Question: I am using <URL>. I followed the installation steps and I'm receiving a few errors in the firebug console:
> TypeError: SyntaxHighlighter is nullReferenceError: XRegExp is not defined
I imported the necessary files.

Why I am getting these errors?
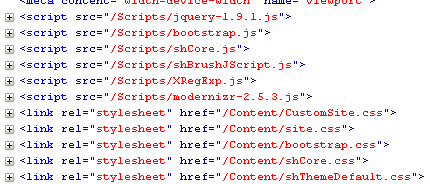
Answer: It sounds like you need to put your XRegExp.js reference before the shCore.js reference. Order does matter when there's a dependency. One of the most common examples being that you have to load jQuery before you can use jQueryUI.